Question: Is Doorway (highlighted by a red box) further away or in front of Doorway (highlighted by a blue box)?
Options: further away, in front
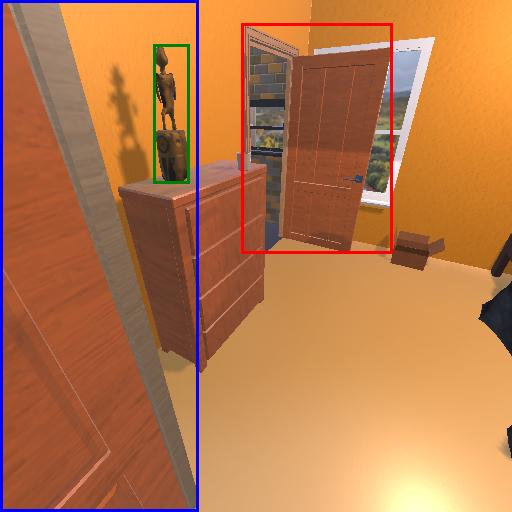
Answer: further away